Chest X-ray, AP view. Patient: 37 years old, sex M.
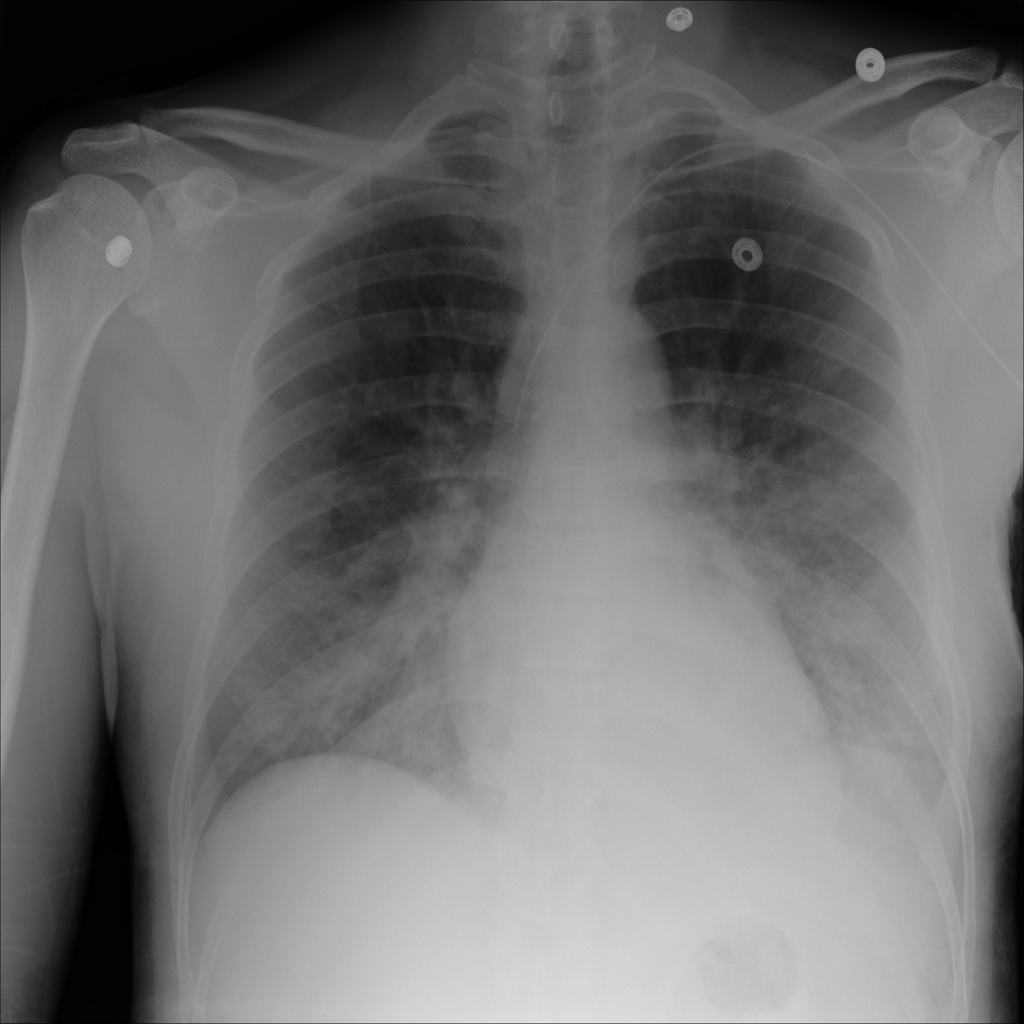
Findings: No Finding